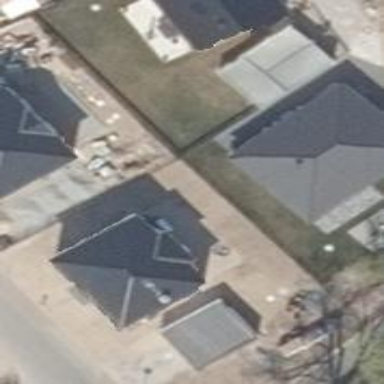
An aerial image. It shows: Detached building with hipped roof. The roof orientation is along with grey color.